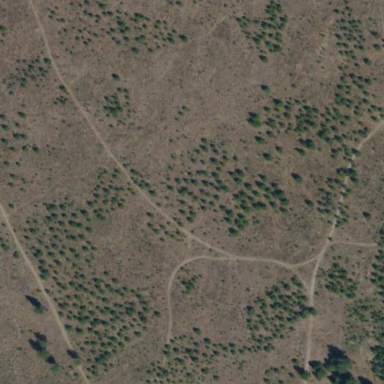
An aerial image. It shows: Woodland with evergreen needle-leaved trees.